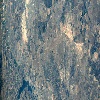
Label: land